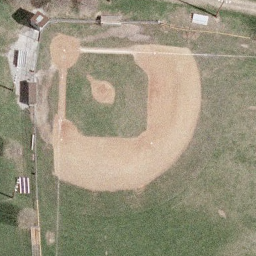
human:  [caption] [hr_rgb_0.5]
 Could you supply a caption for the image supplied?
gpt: It is a regular baseball diamond .

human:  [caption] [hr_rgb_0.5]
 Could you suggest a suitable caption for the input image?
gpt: It is a new baseball diamond with sands and grass .

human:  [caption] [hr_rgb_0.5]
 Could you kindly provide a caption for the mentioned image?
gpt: This is a baseball diamond .

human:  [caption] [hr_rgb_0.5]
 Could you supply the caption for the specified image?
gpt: A regular baseball diamond compose of manicured lawns and sand .

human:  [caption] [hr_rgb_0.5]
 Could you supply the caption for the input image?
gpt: A regular baseball diamond compose of manicured lawns and sand .